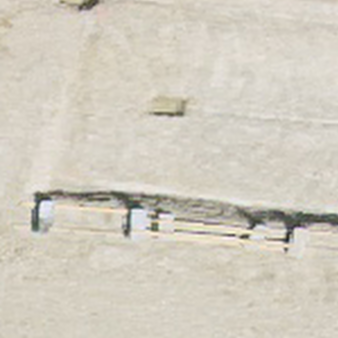
Label: other